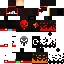
A female human skin with dark skin, wearing brown long hair dressed in a red hoodie and red pants, featuring a closed mouth.